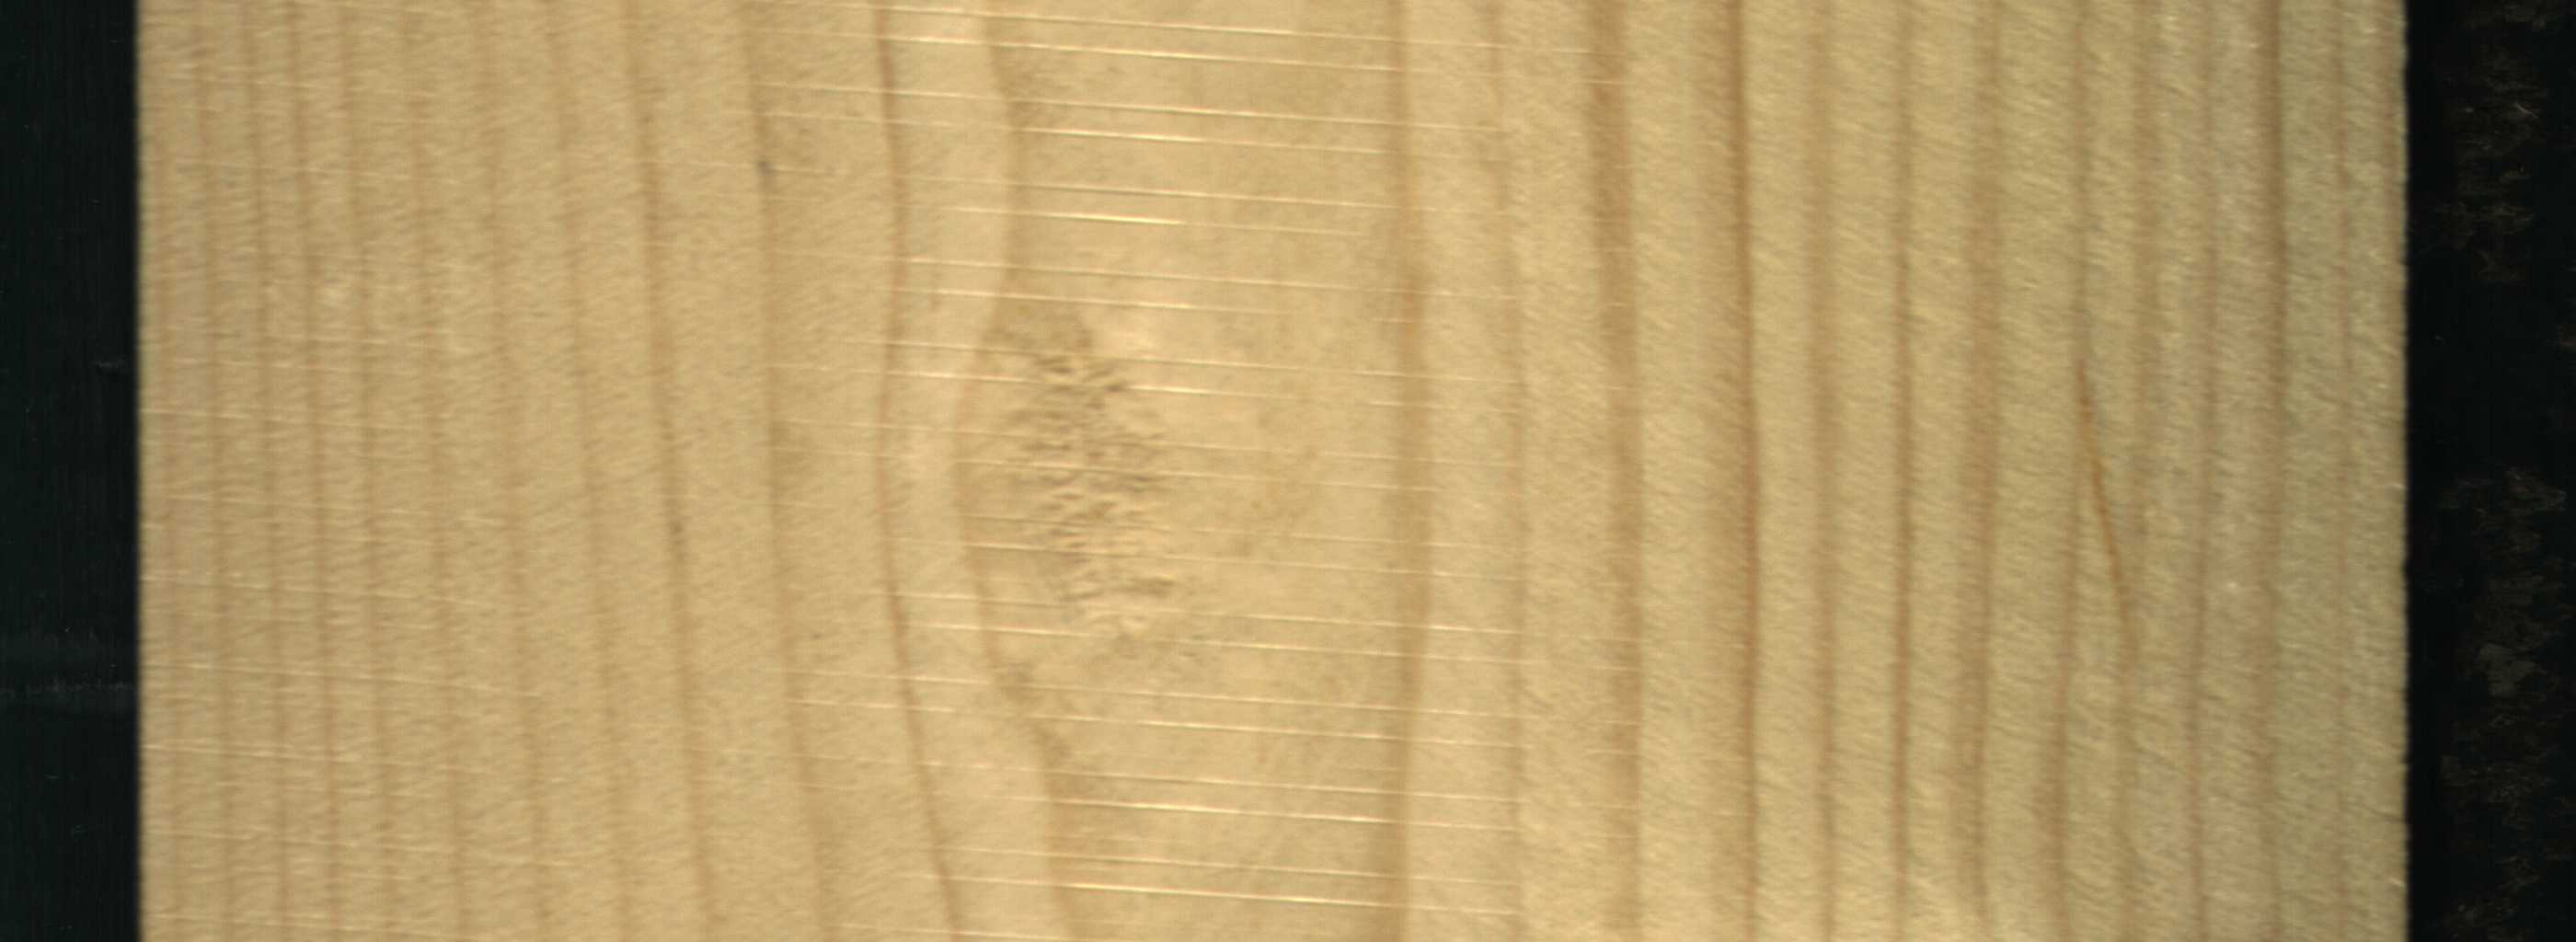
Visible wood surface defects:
resin